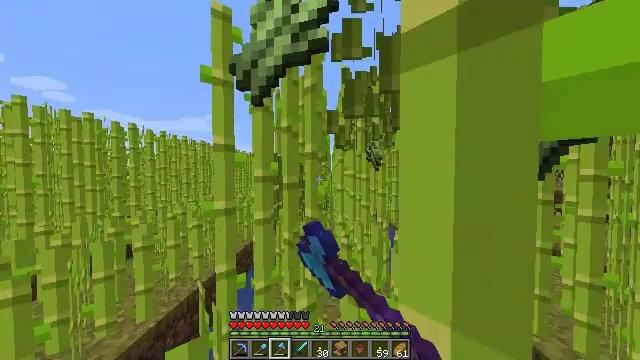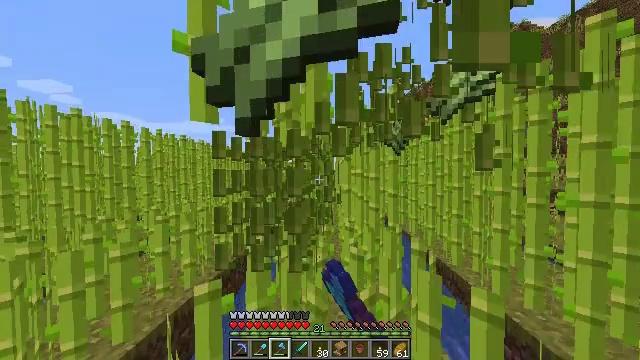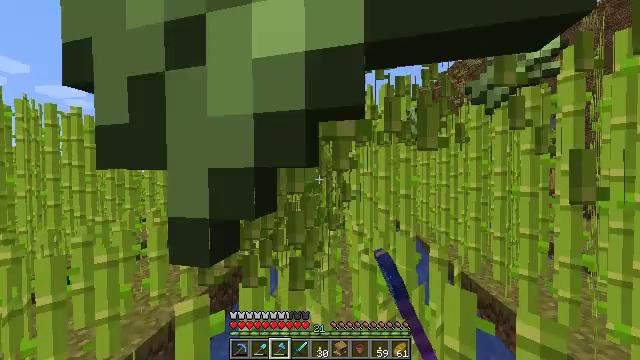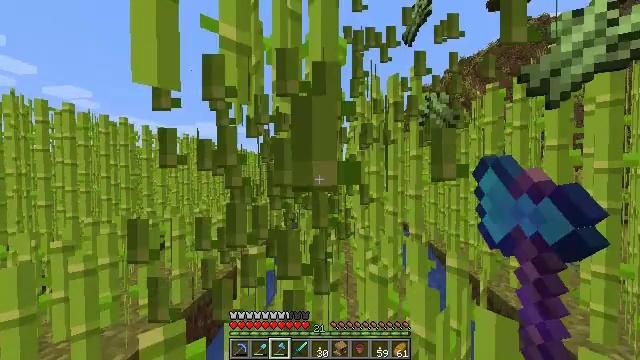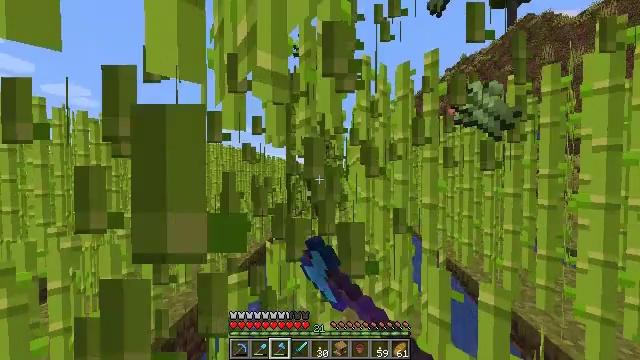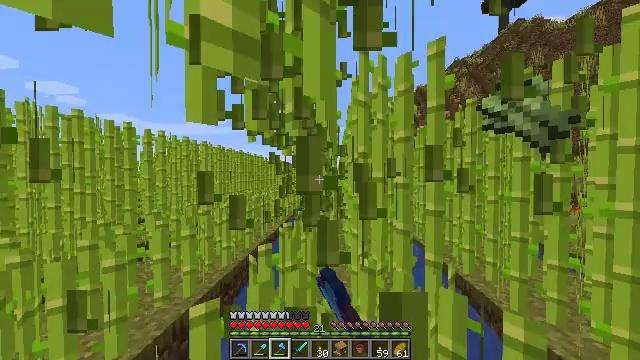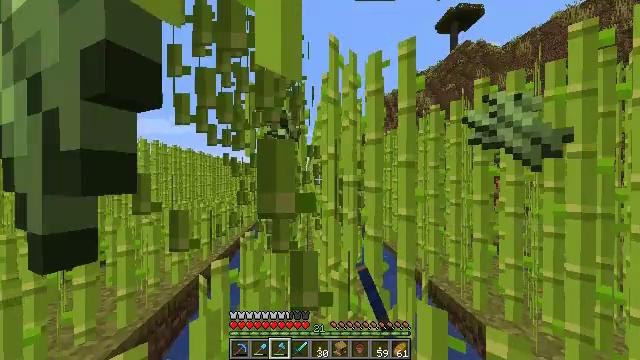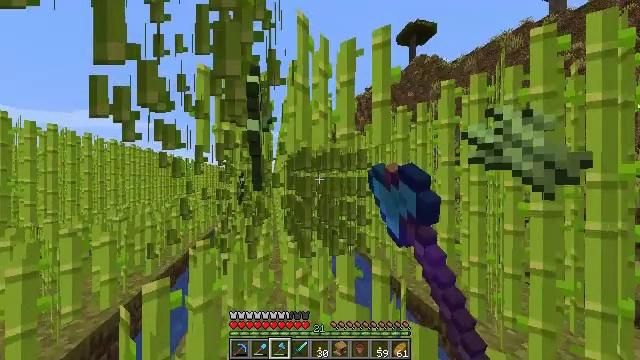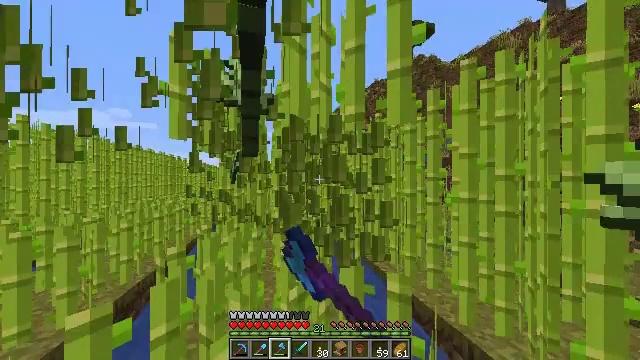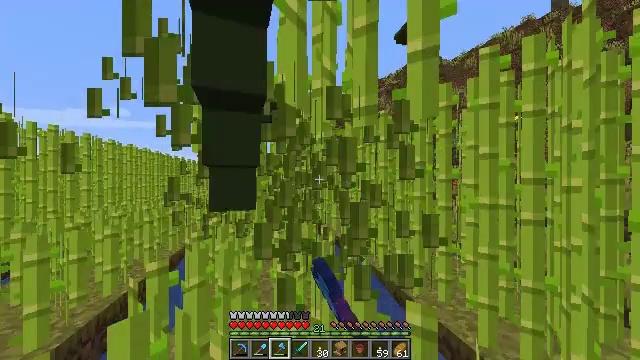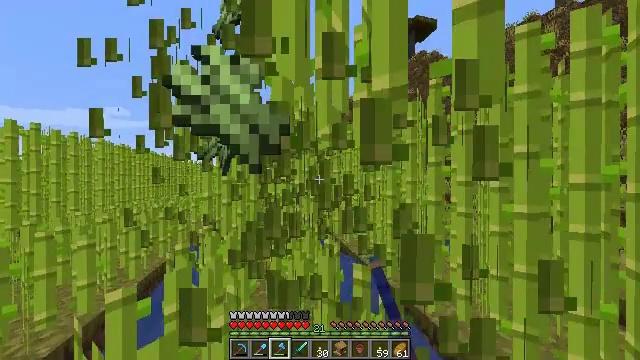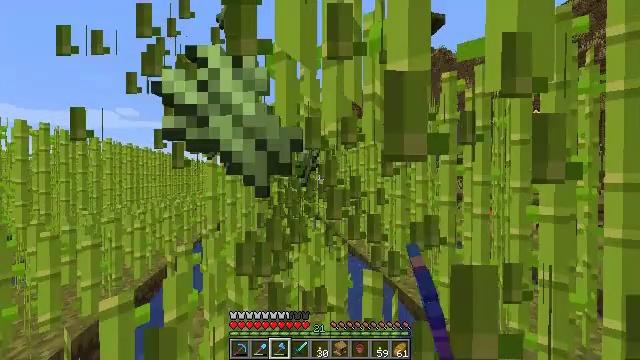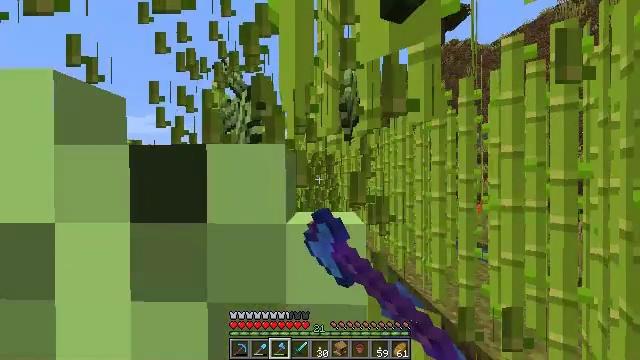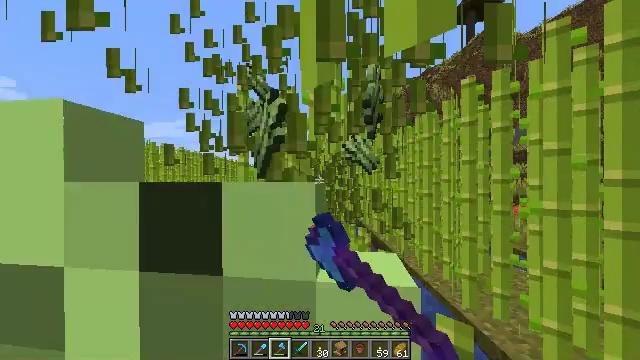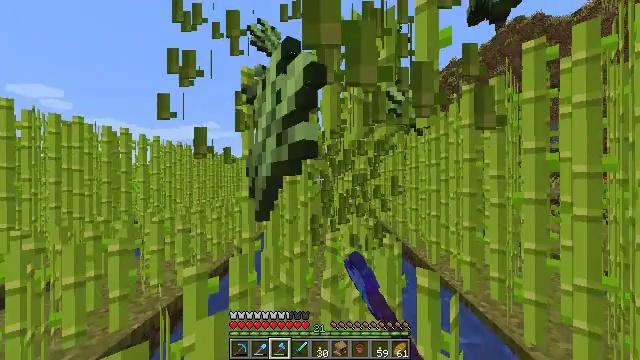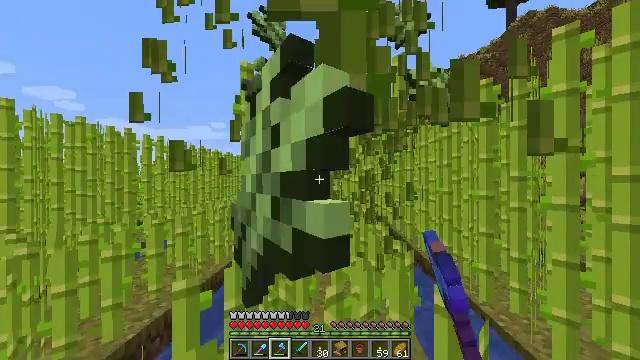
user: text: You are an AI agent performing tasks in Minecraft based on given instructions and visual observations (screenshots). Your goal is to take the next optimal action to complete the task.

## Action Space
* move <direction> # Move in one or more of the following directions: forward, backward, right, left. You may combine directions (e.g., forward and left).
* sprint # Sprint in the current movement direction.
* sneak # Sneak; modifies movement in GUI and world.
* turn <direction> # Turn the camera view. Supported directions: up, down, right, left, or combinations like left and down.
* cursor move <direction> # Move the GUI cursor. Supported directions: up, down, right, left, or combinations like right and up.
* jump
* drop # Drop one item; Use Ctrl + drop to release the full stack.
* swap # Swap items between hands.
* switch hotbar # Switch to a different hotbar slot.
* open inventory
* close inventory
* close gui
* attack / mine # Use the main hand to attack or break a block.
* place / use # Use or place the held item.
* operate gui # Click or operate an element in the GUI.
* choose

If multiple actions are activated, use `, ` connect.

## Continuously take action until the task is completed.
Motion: motion action
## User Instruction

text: Mine the sugar cane near rivers.
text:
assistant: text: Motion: move forward, sprint, attack / mine
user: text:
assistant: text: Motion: move forward, sprint, turn left, attack / mine
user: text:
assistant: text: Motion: move forward, sprint, attack / mine
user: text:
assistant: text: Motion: move forward, sprint, attack / mine
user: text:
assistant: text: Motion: move forward, sprint, turn right, attack / mine
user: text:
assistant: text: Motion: move forward, sprint, turn right, attack / mine
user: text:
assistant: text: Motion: move forward, sprint, turn right, attack / mine
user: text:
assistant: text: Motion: move forward, sprint, attack / mine
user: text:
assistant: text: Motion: move forward, sprint, attack / mine
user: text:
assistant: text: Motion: move forward, sprint, attack / mine
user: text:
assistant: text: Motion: move forward, sprint, turn left, attack / mine
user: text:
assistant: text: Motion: move forward, sprint, turn left, attack / mine
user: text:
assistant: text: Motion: move forward, sprint, turn left, attack / mine
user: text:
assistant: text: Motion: move forward, sprint, turn left, attack / mine
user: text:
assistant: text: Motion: move forward, sprint, turn left, attack / mine
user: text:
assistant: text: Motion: move forward, sprint, attack / mine
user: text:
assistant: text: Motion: move forward, sprint, attack / mine
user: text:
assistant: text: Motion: move forward, sprint, attack / mine
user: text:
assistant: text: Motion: move forward, sprint, turn right, attack / mine
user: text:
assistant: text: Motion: move forward, sprint, turn right and down, attack / mine
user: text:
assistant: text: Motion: move forward, sprint, turn right, attack / mine
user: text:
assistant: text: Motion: move forward, sprint, attack / mine
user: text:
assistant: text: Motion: move forward, sprint, attack / mine
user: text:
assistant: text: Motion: move forward, sprint, attack / mine
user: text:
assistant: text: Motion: move forward, sprint, attack / mine
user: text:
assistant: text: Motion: move forward, sprint, turn left, attack / mine
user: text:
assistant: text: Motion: move forward, sprint, turn left, attack / mine
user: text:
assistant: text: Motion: move forward, sprint, turn left, attack / mine
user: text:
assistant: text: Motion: move forward, sprint, turn left, attack / mine
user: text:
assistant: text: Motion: move forward, sprint, attack / mine